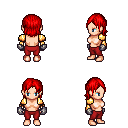
a pixel art fantasy rpg character, female body template, human, light skin, gold arm armor, red pants, red long bangs hairstyle, metal gloves, four views (front, back, left, right), 2x2 character sprite sheet, small pixel art, hard edges, no anti-aliasing